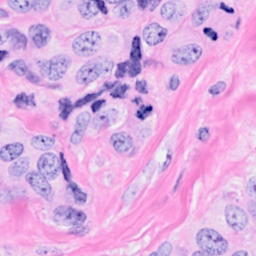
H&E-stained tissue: Breast